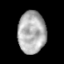
Tissue: skin
Cell type: Epithelial cells
Senescence score: 0.8639
Nuclear area (px): 1144
Mean DAPI intensity: 175.336